Question: I want to implement gmail like checkbox functionality:
In which If CheckAll checkbox is clicked, all listed checkbox will be selected/unselected, if all listed checkbox are selected, CheckAll checkbox will be checked. and if only some checkbox are checked, - sign checkbox will be appear.
I have implement logic using div.
Here is the logic:
'''
<table id="ViewTable" class="tableEffectfull">
<thead>
<tr>
<th class="selectCol"><div class="unCheckedCheckBoxAll"></div></th>
<th class="nosCol">Products</th>
</tr>
</thead>
<tr>
<td><div class="unCheckedCheckBox"></div></td>
<td>ABCD</td>
</tr>
<tr>
<td><div class="unCheckedCheckBox"></div></td>
<td>PQRS</td>
</tr>
</table>
'''
'''
.unCheckedCheckBox{
width: 25px;
height: 25px;
margin-top: -4px;
background: transparent url(images/prettyCheckable-green.png) top left no-repeat;
}
.CheckedCheckBox{
background: transparent url(images/prettyCheckable-green.png) 0 -60px;
}
.unCheckedCheckBoxAll{
width: 25px;
height: 25px;
margin-top: -4px;
background: transparent url(images/Checkable-green.png) top left no-repeat;
}
.CheckedCheckBoxAll{
background: transparent url(images/Checkable-green.png) 0 -60px;
}
'''
//updated scripts:
'''
$(".unCheckedCheckBox").click(function () {
$(this).toggleClass('CheckedCheckBox');
$('.unCheckedCheckBoxAll').toggleClass('CheckedCheckBoxAll', $('.CheckedCheckBox').length == $(".unCheckedCheckBox").length)
});
$(".unCheckedCheckBoxAll").click(function () {
$(this).toggleClass('CheckedCheckBoxAll');
$('.unCheckedCheckBox').toggleClass('CheckedCheckBox')
});
'''
Now the problem is I am not getting what to do if all listed checkbox are selected, make checkedAll checkbox to be checked and if some are checked only highlighted checkbox will be display in checkedAll.
Below is the Image I am using:

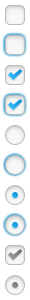
Answer: Try this
> <URL>
I have changed the script :
'''
$(".unCheckedCheckBox").click(function () {
$(this).toggleClass('CheckedCheckBox');
if ($('.CheckedCheckBox').length == 2) {
$('.CheckBoxAll').addClass('CheckedCheckBoxAll').removeClass('minusCheckBoxAll')
} else {
$('.CheckBoxAll').removeClass('CheckedCheckBoxAll')
if ($('.CheckedCheckBox').length == 0)
$('.CheckBoxAll').removeClass('minusCheckBoxAll')
else $('.CheckBoxAll').addClass('minusCheckBoxAll')
}
});
$(".CheckBoxAll").click(function () {
$(this).removeClass('minusCheckBoxAll')
$(this).toggleClass('CheckedCheckBoxAll');
$('.unCheckedCheckBox').toggleClass('CheckedCheckBox', $(this).is('.CheckedCheckBoxAll'))
});
'''
added a two new css classes too...
'''
.unCheckedCheckBox {
width: 25px;
height: 25px;
margin-top: -4px;
background: red top left no-repeat;
}
.CheckedCheckBox {
background: pink 0 -60px;
}
.CheckBoxAll {
background: white;
}
.unCheckedCheckBoxAll {
width: 25px;
height: 25px;
margin-top: -4px;
background: blue top left no-repeat;
}
.CheckedCheckBoxAll {
background: black 0 -60px;
}
.minusCheckBoxAll {
background: green 0 -60px;
}
'''